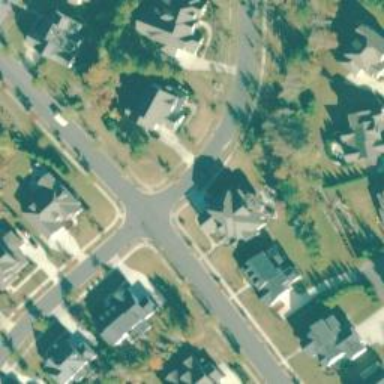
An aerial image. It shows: Residential road with asphalt surface and separate sidewalk.